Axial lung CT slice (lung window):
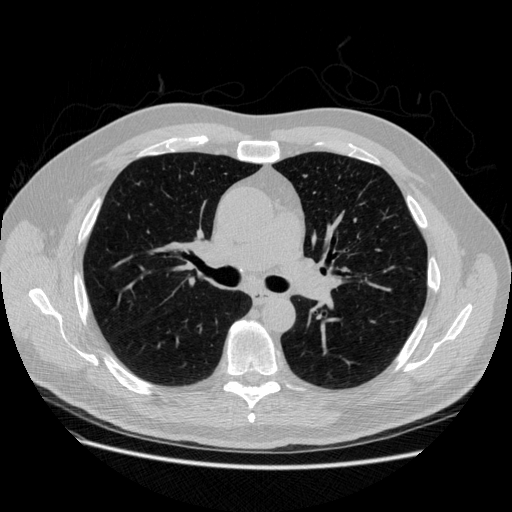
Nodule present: no